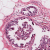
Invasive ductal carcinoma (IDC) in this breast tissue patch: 0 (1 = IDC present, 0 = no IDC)